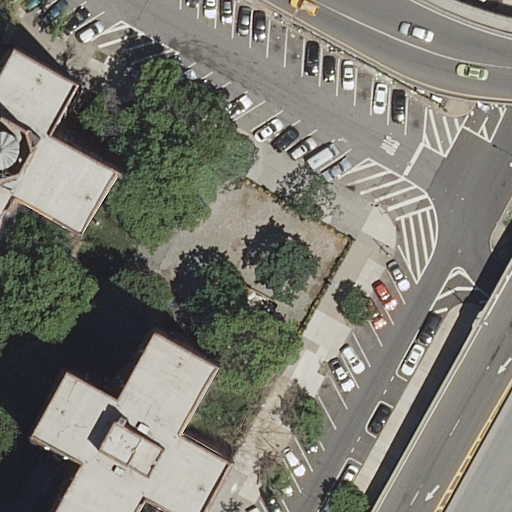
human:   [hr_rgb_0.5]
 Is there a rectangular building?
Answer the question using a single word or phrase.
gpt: no

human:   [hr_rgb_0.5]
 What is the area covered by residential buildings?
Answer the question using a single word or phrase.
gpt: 840m2

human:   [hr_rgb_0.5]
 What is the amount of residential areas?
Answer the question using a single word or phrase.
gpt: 1

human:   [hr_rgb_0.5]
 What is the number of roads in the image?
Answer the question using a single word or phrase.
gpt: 9

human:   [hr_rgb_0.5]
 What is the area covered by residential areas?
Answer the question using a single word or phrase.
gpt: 193m2

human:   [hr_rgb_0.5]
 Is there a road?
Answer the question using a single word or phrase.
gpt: yes

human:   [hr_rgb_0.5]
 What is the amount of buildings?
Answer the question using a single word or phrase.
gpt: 2

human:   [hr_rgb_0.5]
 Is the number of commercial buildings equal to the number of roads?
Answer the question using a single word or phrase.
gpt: no

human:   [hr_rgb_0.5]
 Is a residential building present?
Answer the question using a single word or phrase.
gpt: yes

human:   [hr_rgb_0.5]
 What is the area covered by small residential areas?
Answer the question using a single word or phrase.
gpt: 0m2

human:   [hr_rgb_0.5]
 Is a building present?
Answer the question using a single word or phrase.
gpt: yes

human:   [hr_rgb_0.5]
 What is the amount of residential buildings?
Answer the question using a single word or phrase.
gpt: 2

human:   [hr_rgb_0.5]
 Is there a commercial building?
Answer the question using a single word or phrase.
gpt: no

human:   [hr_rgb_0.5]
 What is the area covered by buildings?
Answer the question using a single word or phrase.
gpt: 840m2

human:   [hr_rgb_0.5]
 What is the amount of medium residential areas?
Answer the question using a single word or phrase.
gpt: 1

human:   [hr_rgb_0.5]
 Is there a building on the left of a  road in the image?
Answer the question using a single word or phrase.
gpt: yes

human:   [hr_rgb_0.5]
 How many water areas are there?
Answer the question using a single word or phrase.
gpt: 0

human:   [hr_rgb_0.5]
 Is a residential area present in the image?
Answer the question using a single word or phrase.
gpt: yes

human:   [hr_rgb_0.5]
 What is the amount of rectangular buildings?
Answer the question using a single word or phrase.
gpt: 0

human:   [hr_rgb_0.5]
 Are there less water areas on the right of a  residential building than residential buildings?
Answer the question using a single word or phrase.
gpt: yes

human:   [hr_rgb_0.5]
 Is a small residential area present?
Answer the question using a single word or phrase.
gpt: no

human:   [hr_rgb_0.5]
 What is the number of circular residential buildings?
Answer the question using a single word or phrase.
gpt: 0

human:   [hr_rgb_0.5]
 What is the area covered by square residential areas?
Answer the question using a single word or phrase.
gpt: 0m2

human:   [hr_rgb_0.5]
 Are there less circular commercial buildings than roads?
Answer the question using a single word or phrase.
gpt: yes

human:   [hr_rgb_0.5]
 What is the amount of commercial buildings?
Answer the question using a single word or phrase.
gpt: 0

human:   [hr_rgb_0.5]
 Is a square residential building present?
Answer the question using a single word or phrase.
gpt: no

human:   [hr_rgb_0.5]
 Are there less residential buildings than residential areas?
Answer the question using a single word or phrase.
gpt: no

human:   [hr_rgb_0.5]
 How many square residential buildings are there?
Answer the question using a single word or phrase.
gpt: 0

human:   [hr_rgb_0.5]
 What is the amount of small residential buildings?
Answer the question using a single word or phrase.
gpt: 0

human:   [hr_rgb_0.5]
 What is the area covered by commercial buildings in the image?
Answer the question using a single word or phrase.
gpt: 0m2

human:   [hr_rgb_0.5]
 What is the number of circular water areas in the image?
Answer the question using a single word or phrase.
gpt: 0

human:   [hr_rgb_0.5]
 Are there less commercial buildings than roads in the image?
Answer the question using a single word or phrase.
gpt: yes

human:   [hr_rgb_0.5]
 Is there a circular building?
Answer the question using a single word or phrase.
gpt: no

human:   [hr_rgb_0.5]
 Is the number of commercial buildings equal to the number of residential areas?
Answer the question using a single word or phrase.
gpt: no

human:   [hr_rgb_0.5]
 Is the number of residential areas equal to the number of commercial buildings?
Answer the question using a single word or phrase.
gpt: no

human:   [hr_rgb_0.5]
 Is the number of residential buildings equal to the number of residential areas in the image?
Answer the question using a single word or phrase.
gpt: no

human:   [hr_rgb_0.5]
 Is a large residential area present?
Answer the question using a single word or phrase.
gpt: no

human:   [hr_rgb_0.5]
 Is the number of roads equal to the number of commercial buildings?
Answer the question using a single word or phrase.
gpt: no

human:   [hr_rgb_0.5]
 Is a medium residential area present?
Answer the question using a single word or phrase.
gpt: yes

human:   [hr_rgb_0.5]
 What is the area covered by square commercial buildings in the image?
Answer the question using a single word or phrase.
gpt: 0m2

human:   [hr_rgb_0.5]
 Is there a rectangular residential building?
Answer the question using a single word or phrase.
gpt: no

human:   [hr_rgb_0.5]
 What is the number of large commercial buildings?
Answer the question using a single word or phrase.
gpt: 0

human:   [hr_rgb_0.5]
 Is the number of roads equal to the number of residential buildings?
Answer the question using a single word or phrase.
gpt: no

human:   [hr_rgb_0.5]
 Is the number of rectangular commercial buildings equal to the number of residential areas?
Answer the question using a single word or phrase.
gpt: no

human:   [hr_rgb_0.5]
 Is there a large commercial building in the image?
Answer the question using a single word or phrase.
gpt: no

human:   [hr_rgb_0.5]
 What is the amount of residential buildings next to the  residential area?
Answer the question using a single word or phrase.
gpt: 2

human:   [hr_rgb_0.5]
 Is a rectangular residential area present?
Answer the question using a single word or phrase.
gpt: yes

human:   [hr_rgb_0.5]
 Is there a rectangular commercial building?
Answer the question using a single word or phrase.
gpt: no

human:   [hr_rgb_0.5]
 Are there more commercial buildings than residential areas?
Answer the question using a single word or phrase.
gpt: no

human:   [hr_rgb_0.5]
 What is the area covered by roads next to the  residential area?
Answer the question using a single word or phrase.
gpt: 0m2

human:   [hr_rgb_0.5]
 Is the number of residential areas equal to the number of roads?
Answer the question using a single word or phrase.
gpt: no

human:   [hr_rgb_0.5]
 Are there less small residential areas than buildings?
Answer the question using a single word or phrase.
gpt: yes

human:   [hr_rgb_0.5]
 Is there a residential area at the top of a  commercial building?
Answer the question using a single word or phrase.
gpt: no

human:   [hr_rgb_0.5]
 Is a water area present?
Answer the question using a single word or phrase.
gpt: no

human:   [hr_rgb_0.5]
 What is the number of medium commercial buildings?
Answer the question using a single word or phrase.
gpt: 0

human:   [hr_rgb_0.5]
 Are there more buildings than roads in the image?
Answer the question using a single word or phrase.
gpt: no

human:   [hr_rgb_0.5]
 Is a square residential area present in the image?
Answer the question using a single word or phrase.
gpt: no

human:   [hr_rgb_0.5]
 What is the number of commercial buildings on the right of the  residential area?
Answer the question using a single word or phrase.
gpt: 0

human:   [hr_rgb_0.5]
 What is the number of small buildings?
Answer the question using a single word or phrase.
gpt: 0

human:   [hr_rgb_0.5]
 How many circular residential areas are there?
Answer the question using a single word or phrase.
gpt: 0

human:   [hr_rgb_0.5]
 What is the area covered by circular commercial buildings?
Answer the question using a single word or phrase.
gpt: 0m2

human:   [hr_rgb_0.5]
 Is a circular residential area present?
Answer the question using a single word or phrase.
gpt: no

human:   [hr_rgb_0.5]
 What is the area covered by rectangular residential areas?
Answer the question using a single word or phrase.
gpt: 193m2

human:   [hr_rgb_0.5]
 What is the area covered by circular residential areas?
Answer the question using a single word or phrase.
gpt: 0m2